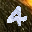
Label: 4